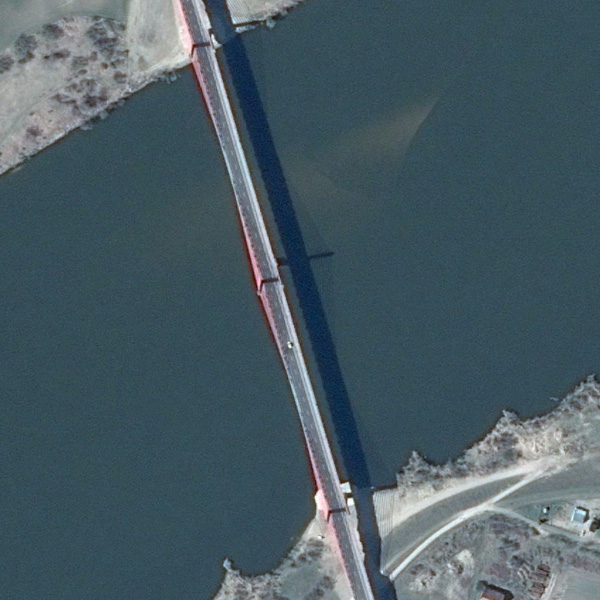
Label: Bridge